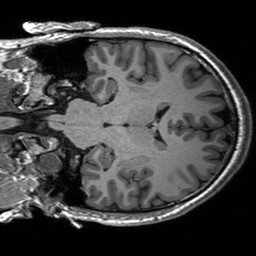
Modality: T1w
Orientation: coronal
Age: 21
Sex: male
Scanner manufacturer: siemens
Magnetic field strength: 3 T
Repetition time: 2.53 s
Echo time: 0.00227 s